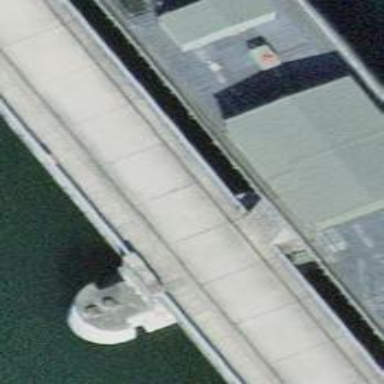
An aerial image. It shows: Bridge supported by piers.